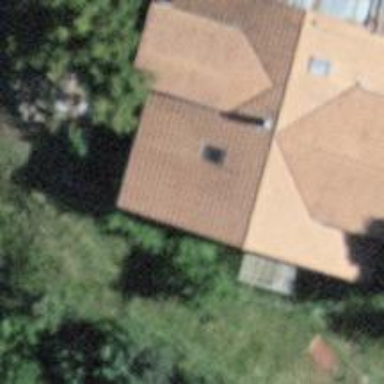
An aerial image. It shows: Residential building.